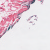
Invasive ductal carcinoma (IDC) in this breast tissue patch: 0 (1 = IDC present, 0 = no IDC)